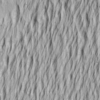
Label: not_dusty